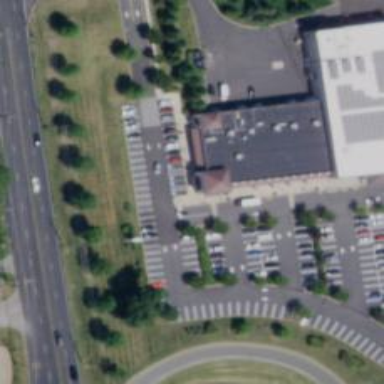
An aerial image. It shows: Post office.